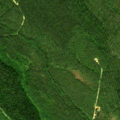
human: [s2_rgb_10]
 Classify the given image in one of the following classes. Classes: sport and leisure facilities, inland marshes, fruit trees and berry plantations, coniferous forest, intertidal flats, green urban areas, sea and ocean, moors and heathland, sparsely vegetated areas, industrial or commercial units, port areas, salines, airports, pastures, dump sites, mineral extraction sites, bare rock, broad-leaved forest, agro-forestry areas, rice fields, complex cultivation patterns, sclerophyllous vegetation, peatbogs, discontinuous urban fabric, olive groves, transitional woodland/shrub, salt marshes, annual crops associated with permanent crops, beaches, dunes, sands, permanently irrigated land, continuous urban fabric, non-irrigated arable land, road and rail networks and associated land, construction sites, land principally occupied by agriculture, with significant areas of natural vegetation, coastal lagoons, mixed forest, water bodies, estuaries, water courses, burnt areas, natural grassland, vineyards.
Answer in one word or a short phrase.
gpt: coniferous forest, mixed forest